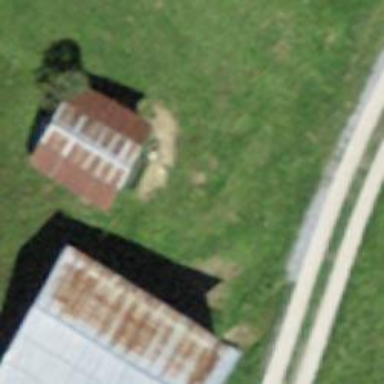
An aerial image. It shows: Shed building.